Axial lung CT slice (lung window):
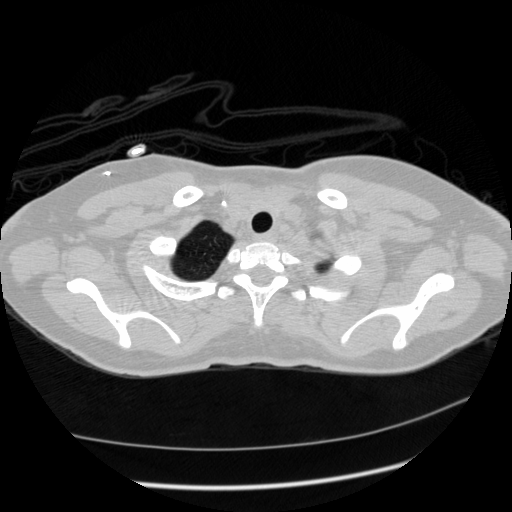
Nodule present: no